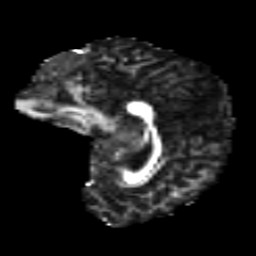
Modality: FA
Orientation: sagittal
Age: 16
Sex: male
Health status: ill
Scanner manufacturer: ge
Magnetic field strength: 3 T
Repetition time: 6.752 s
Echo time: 0.079 s